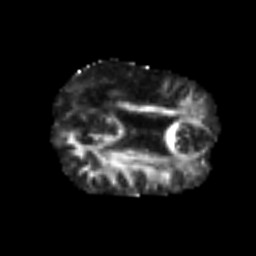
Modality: FA
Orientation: axial
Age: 60
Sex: male
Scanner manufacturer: siemens
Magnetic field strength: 3 T
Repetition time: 6.1 s
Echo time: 0.101 s